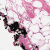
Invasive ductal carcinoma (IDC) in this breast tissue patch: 0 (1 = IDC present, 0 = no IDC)